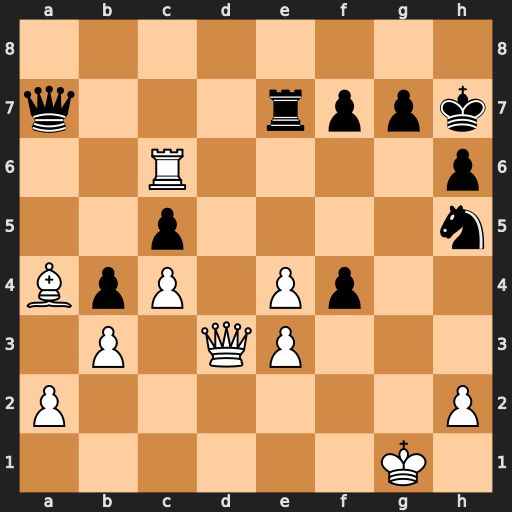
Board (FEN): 8/q3rppk/2R4p/2p4n/BpP1Pp2/1P1QP3/P6P/6K1
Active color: w
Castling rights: -
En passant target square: -
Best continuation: e5+ g6 Rc8 Qb6 Qd6 Qxd6 exd6